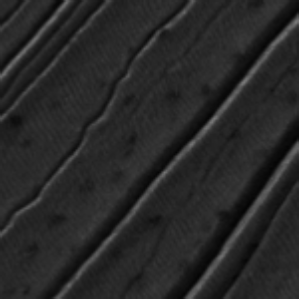
Label: frost